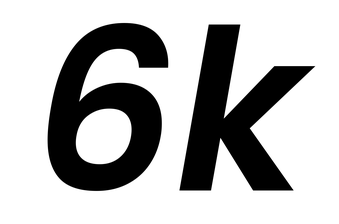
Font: Poppins-SemiBoldItalic